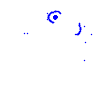
Particle: pion